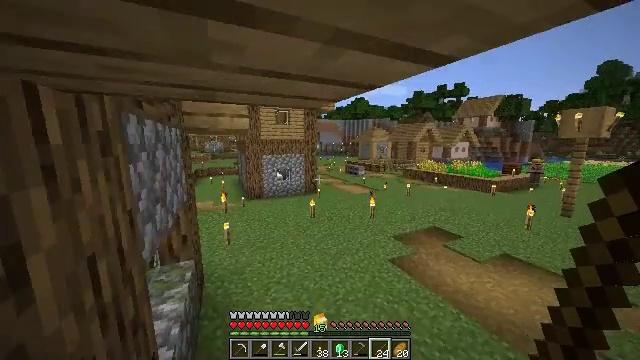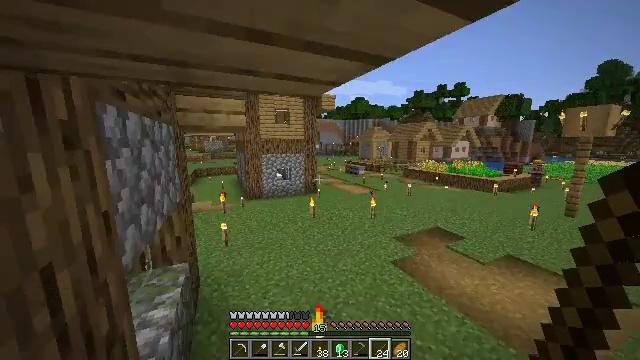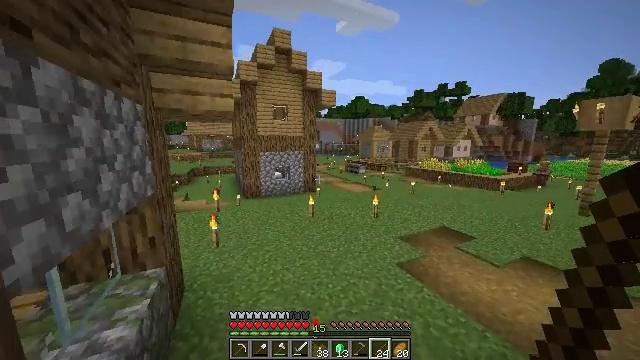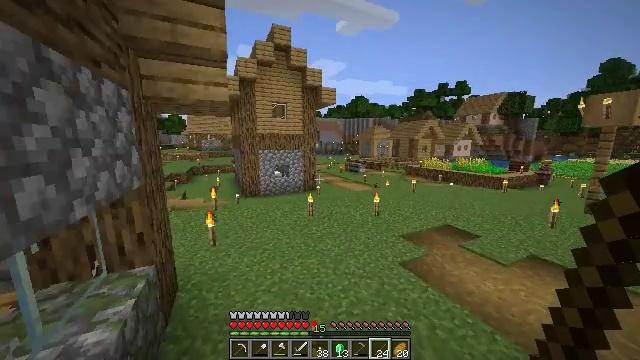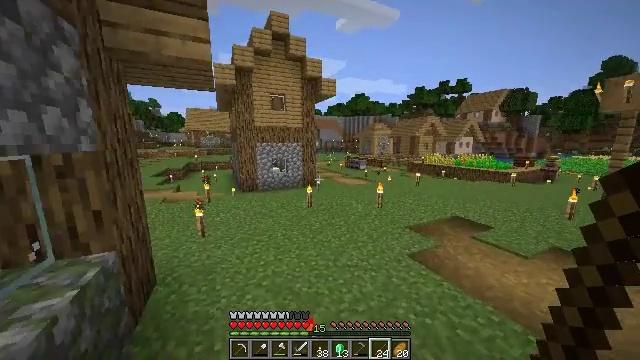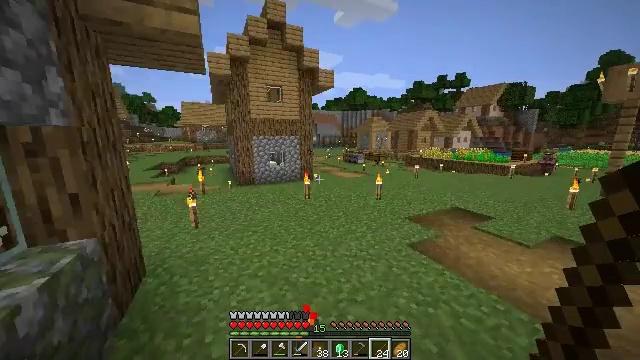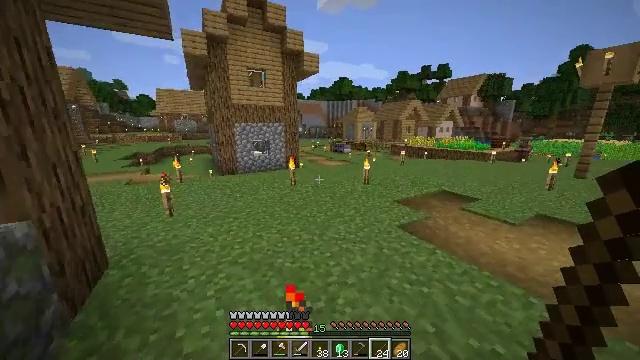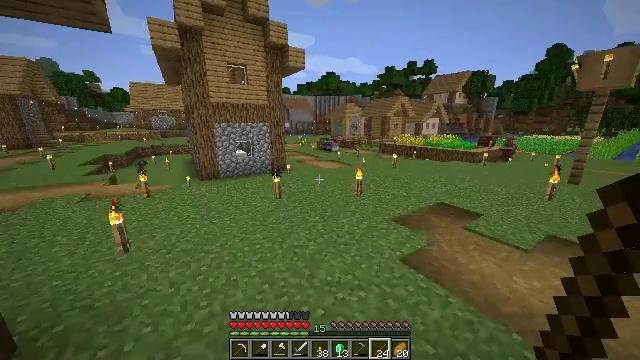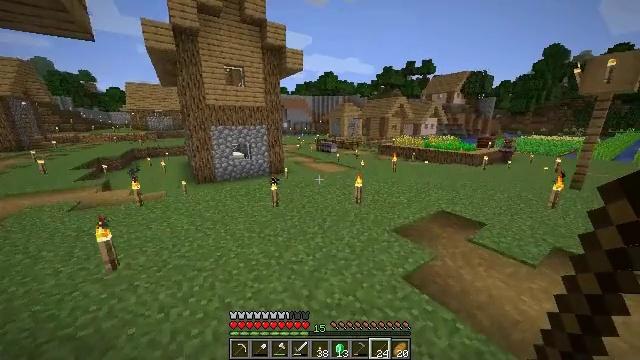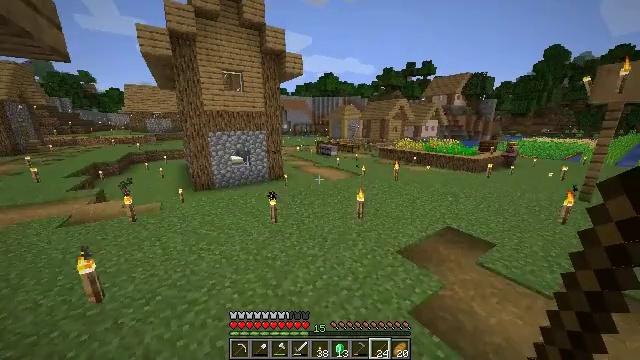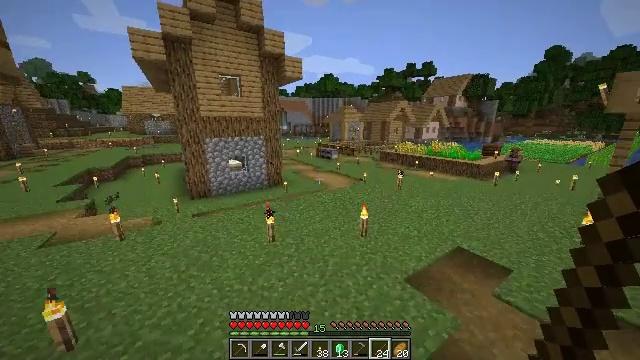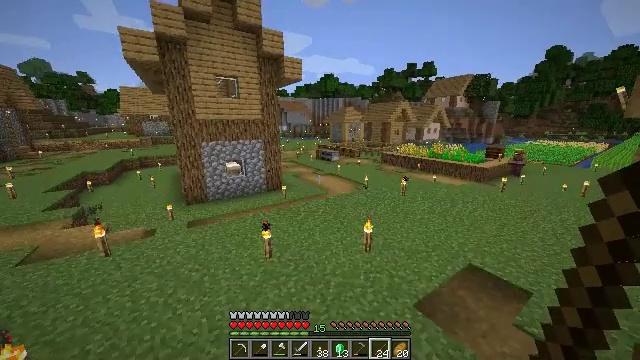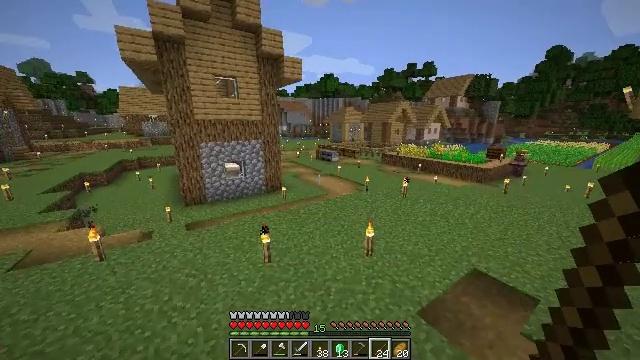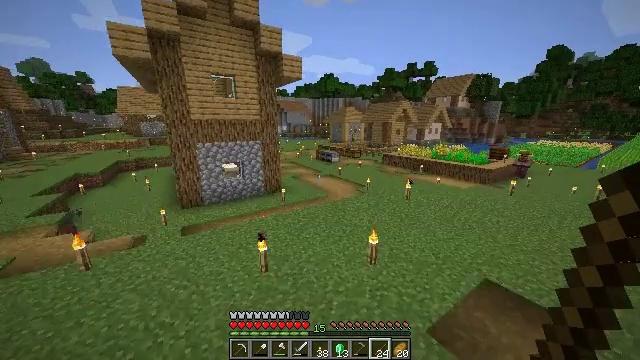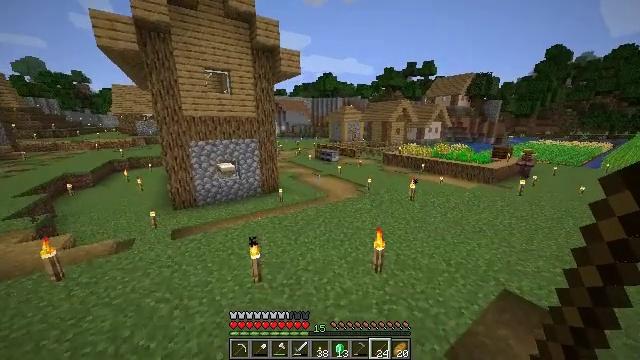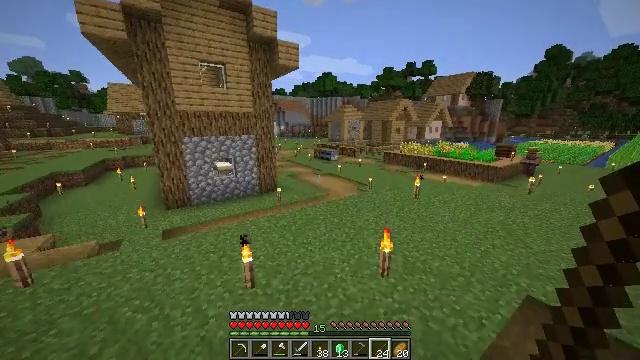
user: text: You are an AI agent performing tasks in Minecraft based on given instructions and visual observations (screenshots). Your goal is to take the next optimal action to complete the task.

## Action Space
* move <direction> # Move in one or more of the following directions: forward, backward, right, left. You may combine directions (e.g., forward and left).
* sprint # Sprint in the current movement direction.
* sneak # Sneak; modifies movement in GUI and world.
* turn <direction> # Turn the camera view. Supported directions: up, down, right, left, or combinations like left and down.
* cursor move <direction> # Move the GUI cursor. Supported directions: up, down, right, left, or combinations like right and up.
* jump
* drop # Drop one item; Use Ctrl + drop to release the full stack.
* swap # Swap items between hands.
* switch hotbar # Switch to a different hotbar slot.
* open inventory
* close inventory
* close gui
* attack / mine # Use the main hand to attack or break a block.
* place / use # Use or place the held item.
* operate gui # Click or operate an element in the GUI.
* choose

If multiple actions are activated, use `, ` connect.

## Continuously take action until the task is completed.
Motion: motion action
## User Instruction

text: Remove a stone hoe from the inventory.
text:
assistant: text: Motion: move forward, sprint, jump
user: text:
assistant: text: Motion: move forward, sprint, jump
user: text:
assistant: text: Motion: move forward, sprint, jump
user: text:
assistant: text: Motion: move forward, sprint, jump
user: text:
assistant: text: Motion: move forward, sprint, turn down, jump
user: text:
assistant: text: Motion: move forward, sprint, turn right and down, jump
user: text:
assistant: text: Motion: move forward, sprint, turn right and down, jump
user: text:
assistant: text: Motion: move forward, sprint, jump
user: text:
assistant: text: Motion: move forward, sprint, jump
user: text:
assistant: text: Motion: move forward, sprint, jump
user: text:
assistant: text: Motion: move forward, sprint, jump
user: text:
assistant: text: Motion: move forward, sprint, jump
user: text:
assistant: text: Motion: move forward, sprint, jump
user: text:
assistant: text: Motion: move forward, sprint, jump
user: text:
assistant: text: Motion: move forward, sprint, jump
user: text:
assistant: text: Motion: move forward, sprint, jump
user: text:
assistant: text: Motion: move forward, sprint, jump
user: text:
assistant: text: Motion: move forward, sprint, jump
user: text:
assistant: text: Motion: move forward, sprint, jump
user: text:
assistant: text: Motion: move forward, sprint, jump
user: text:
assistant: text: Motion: move forward, sprint, jump
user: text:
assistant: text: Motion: move forward, sprint, jump
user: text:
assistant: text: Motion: move forward, sprint, jump
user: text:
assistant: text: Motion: move forward, sprint, jump
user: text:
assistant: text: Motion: move forward, sprint, jump
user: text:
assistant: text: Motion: move forward, sprint, jump
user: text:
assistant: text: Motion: move forward, sprint, jump
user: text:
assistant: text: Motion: move forward, sprint, jump
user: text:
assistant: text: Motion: move forward, sprint, jump
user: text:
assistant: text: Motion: move forward, sprint, jump